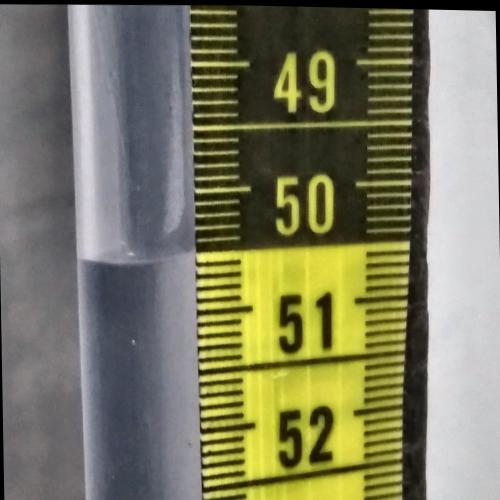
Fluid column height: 50.5 cm